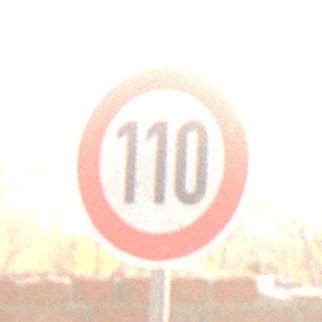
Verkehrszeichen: Geschwindigkeit110
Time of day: SunriseSunset
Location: Roofed (Suburban)
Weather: Clear
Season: NotSpecified
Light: Natural